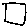
Label: square